Interaction volume radius: 5 \u00c5
Interaction volume height: 10 \u00c5
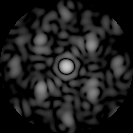
Disorder parameter: 0.46